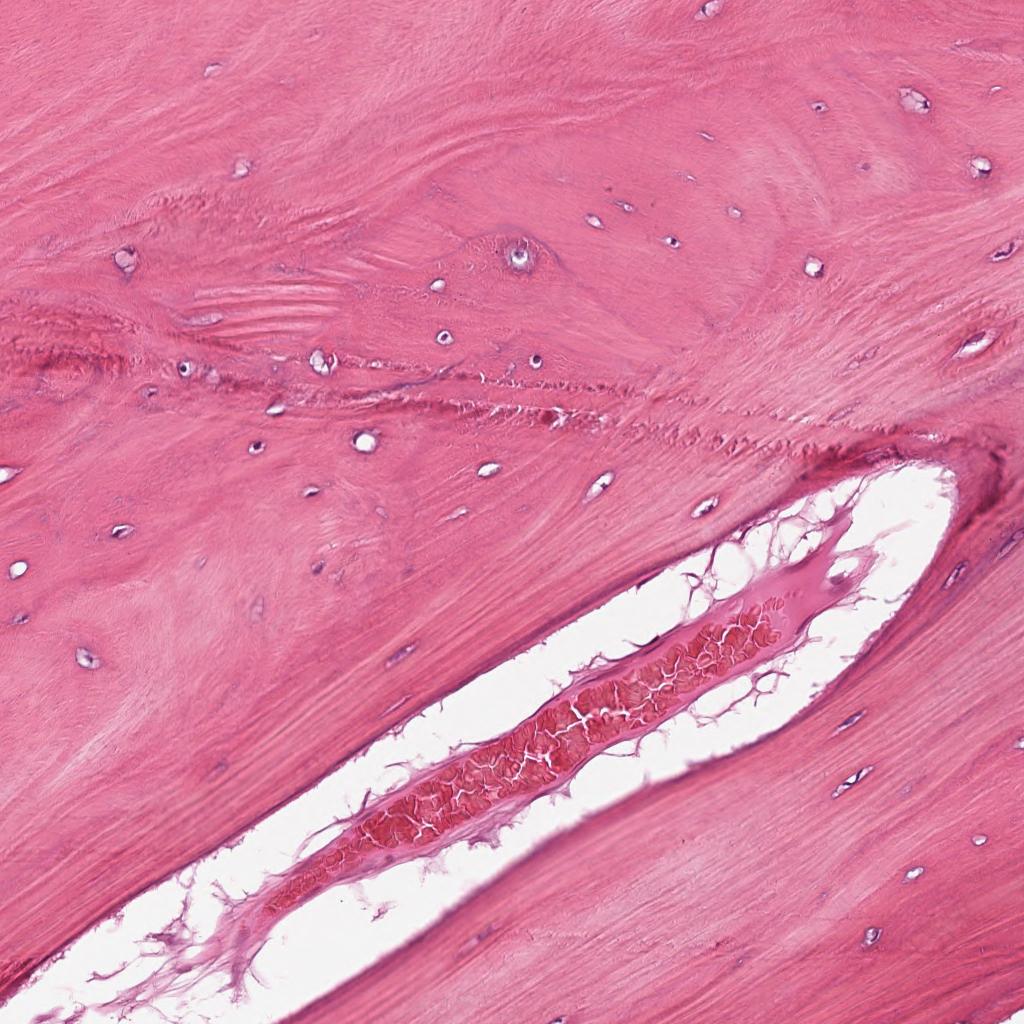
Label: Non-Tumor